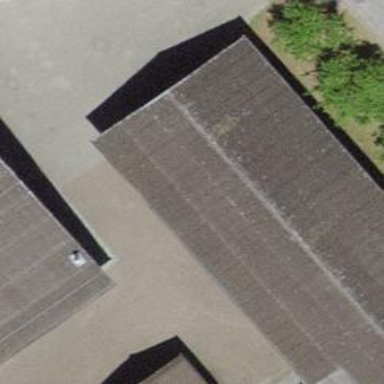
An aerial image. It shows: Farm shop.